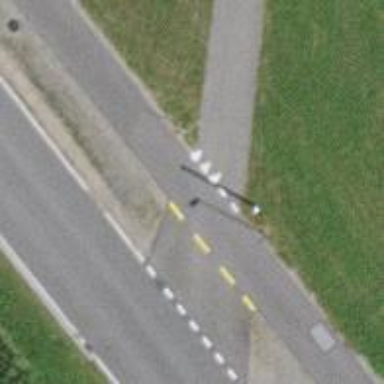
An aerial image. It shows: Unmarked road crossing.